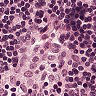
Metastatic tissue present: no